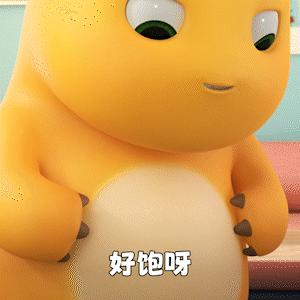
Label: nailong